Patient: sex F, age 80
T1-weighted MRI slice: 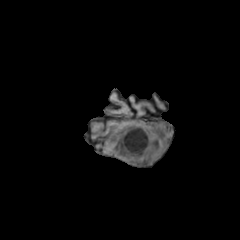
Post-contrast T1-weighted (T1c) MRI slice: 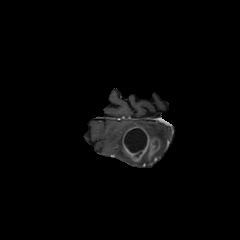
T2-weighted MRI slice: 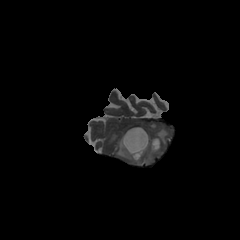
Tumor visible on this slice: yes
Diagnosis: Glioblastoma, IDH-wildtype
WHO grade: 4